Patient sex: M
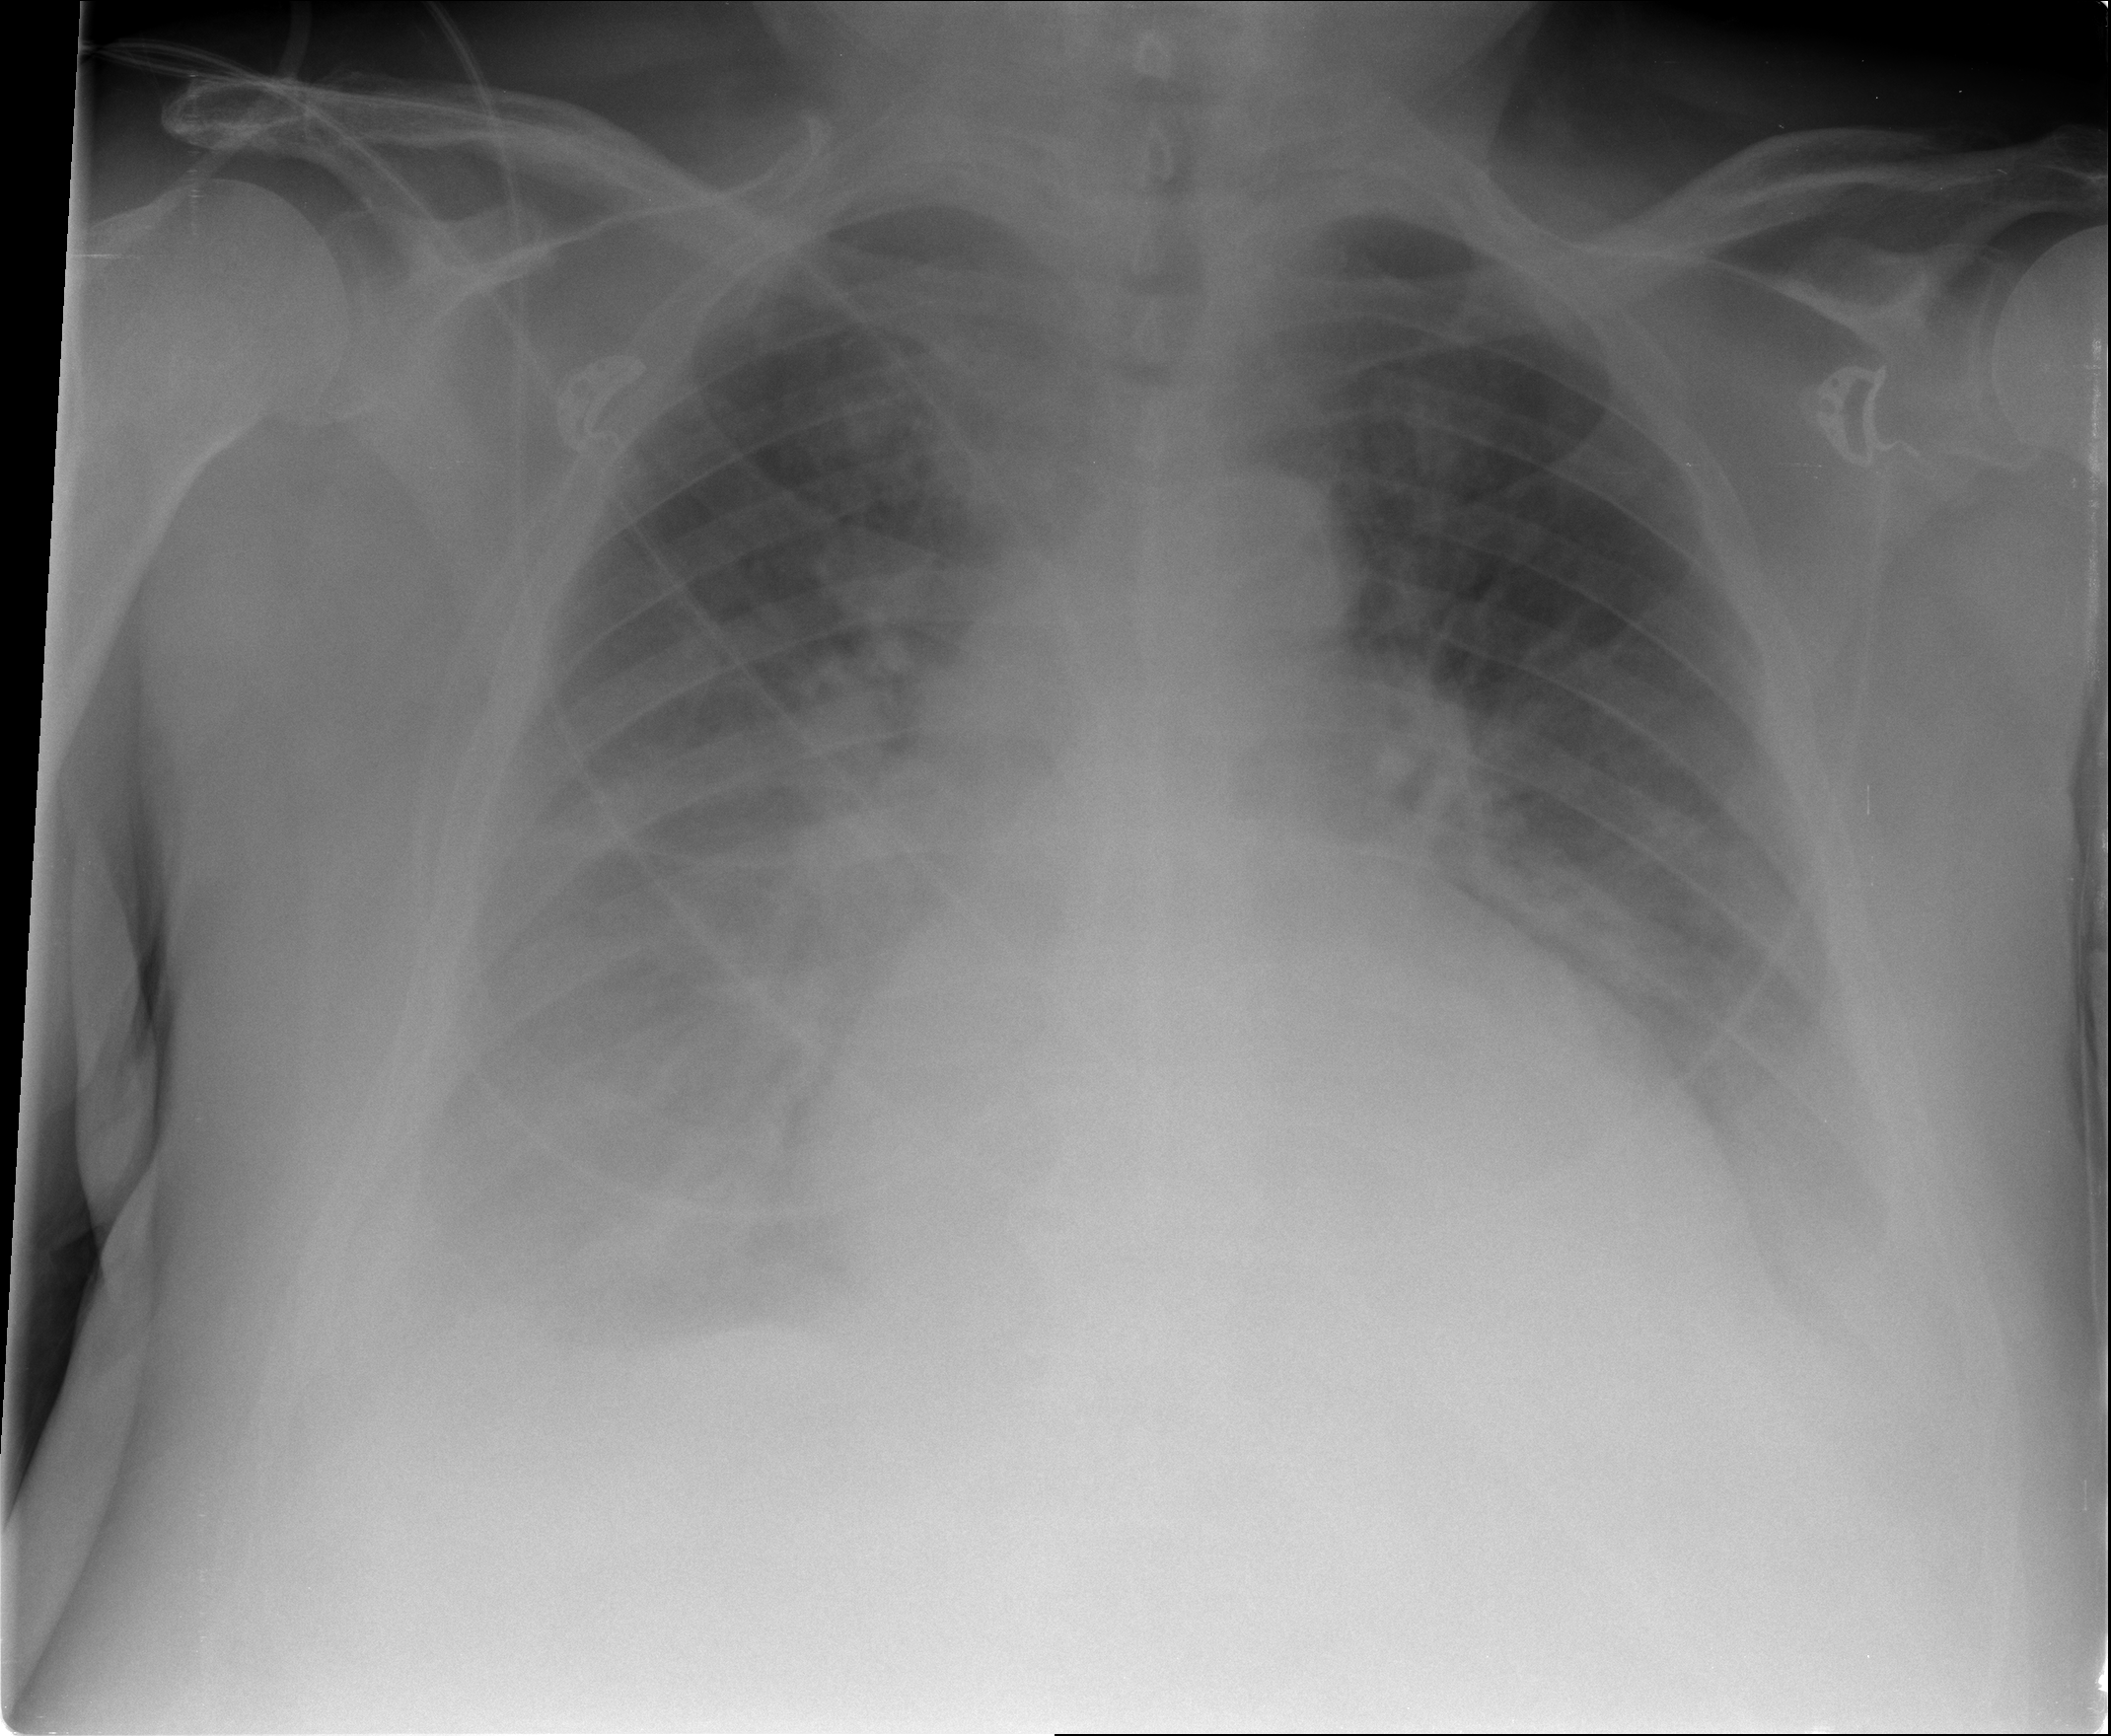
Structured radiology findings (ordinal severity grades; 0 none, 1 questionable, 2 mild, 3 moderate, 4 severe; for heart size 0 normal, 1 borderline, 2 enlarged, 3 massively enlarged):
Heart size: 2
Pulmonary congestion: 3
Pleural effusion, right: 2
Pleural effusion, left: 2
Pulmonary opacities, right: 0
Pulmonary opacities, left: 0
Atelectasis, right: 2
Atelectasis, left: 2